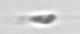
Label: flagellate_morphotype3